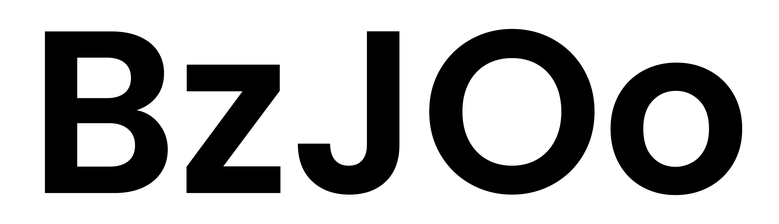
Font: Poppins-SemiBold